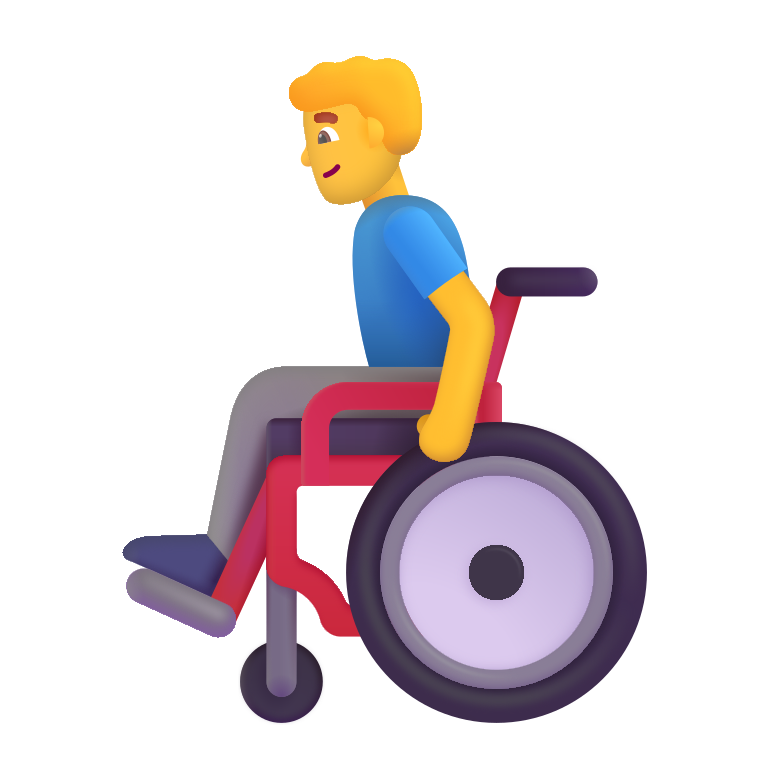
man in manual wheelchair color default